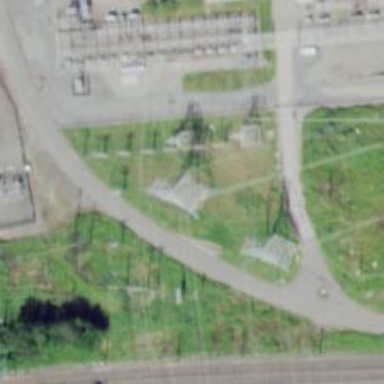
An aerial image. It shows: Lattice structure tower used for power transmission.